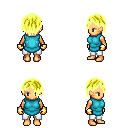
a pixel art fantasy rpg character, female body template, human, tanned skin, teal tunic, white pants, gold bangs hairstyle, gold gloves, four views (front, back, left, right), 2x2 character sprite sheet, small pixel art, hard edges, no anti-aliasing